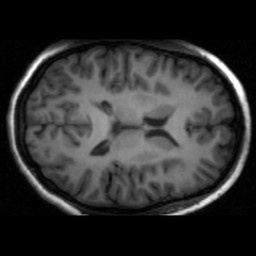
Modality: T1w
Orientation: axial
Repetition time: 0.008948 s
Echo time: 0.001784 s